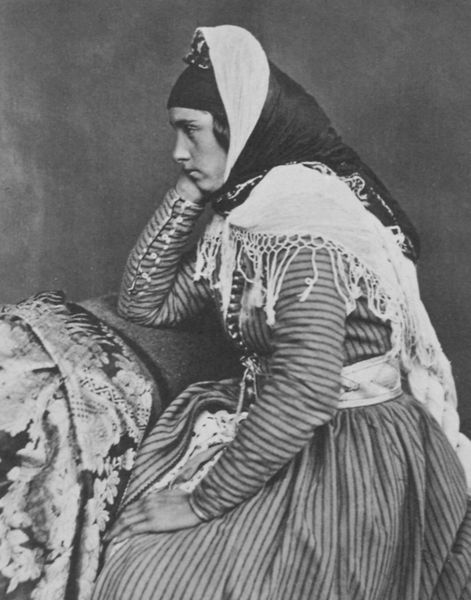
Titel: Kabardinisches Mädchen aus dem nordwestlichen Kaukasus
Künstler: Russischer Photograph
Standort: Wien
Institution: Museum für Völkerkunde
Schlagwörter: hand, weiß, mädchen, ellbogen, frau, frisur, grau, haar, hintergrund, kleid, nase, profil, schwarz, blick, blüten, gürtel, tuch, haube, mode, muster, ornament, jung, arm, arme, band, falten, gesicht, kleidung, spitze, stirnband, ärmel, bildnis, hände, portrait, porträt, auge, fransen, haare, halbfigur, pose, sitzend, stoffe, tücher, decke, kinn, locken, sofa, armlehne, lehne, haltung, bäuerin, russland, arbeiter, einfach, kopftuch, zopf, gestreift, streifen, junge frau, nachdenklich, ellenbogen, knöpfe, knopfleiste, krempe, bauer, foto, fotografie, photographie, gestützt, schlicht, schwarzweiß, stilisiert, kopfputz, photo, tracht, raute, rauten, rücklehne, ländlich, schultertuch, knöpf, aufgestützt, kopftücher, bänder, fotographie, bäuerlich, russisch, folklore, arbeiterin, recamiere, russin, ethnographie, angewinkelter arm, besinnlich, dreieckstuch, fotofrau, sitzrnd